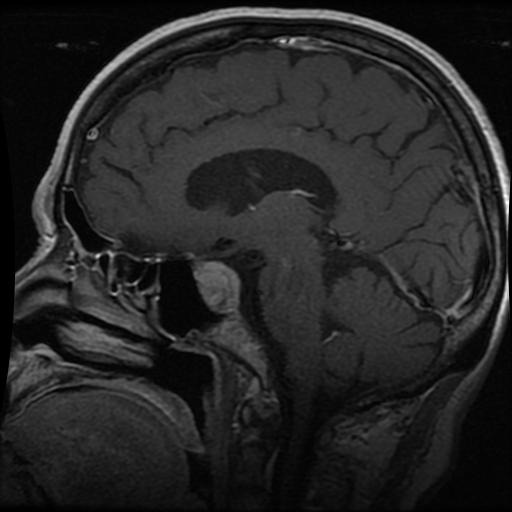
Label: pituitary